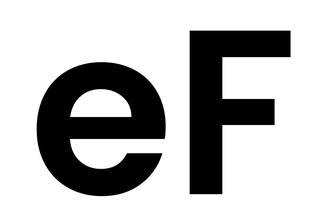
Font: Poppins-SemiBold